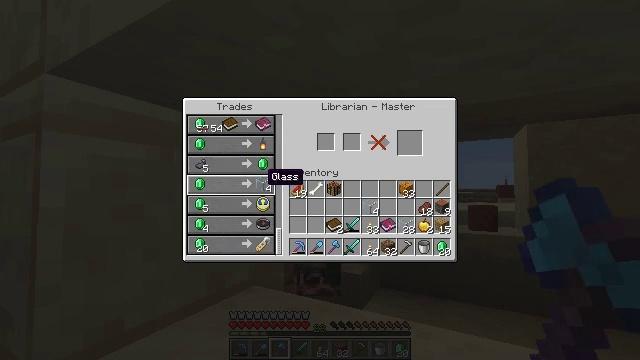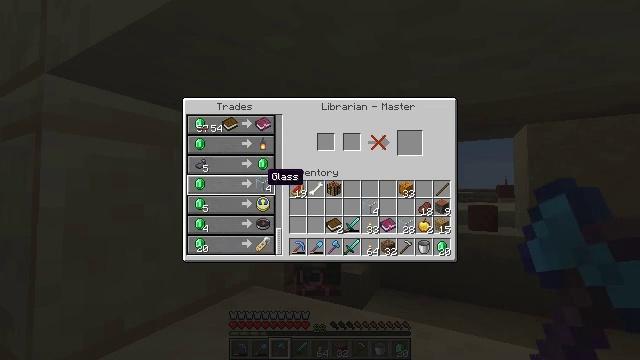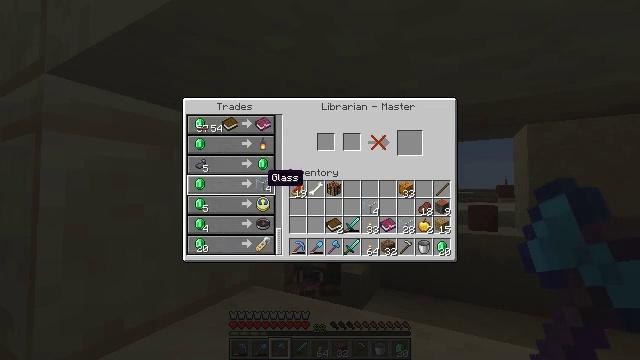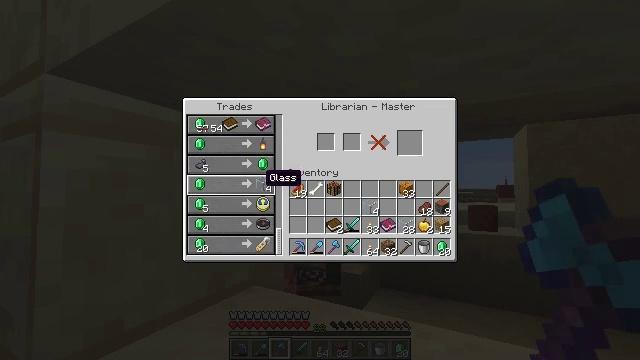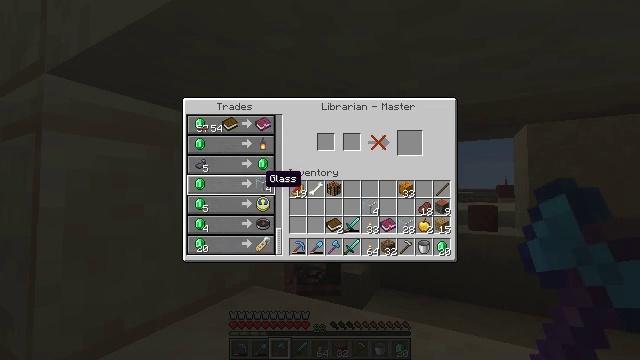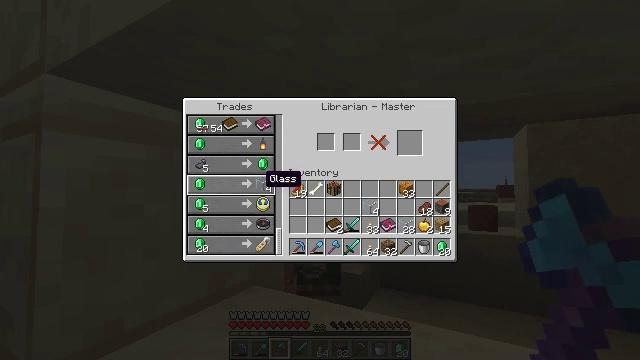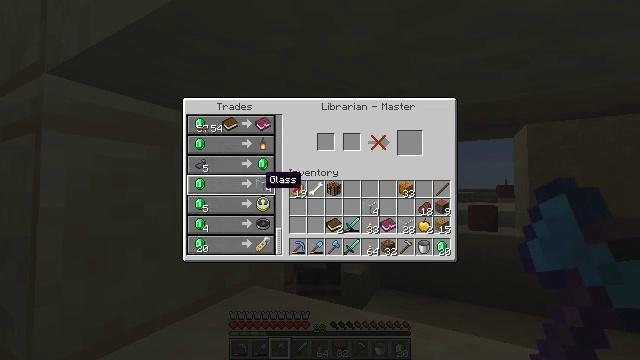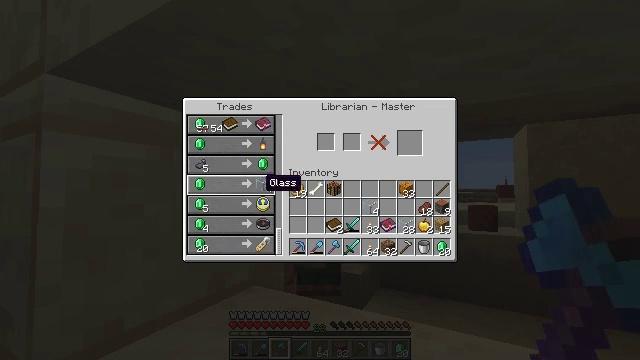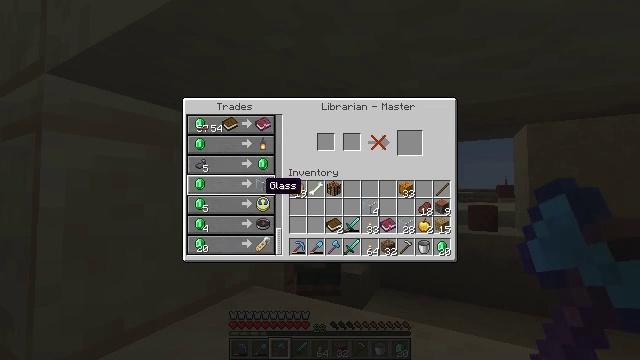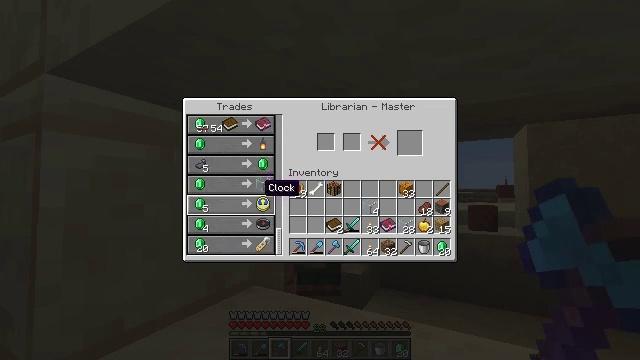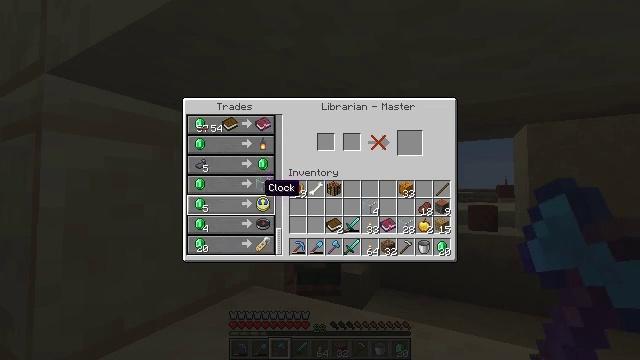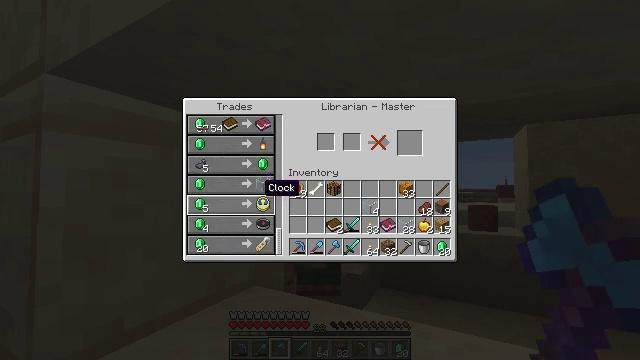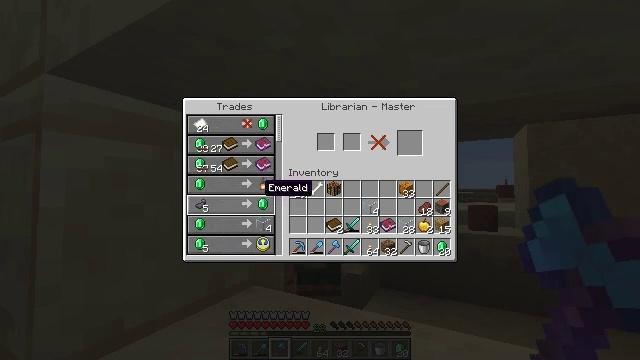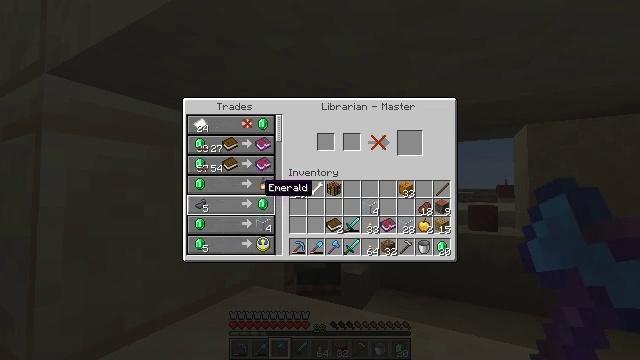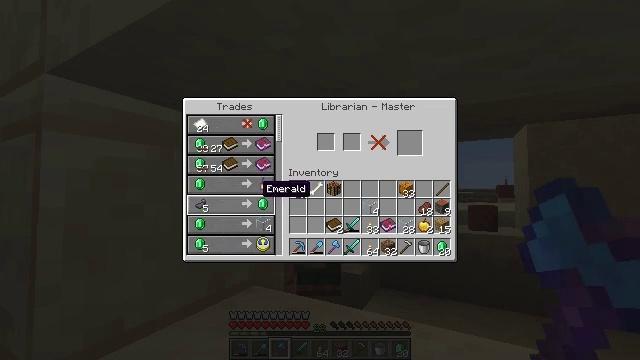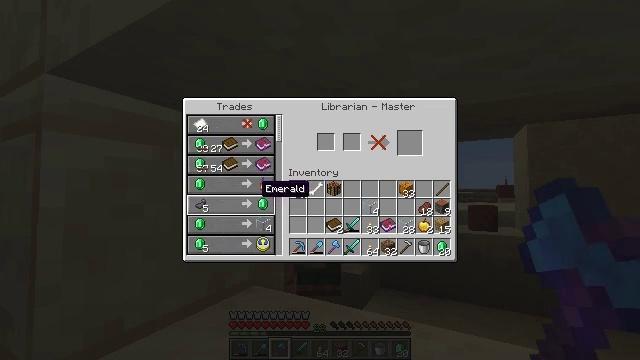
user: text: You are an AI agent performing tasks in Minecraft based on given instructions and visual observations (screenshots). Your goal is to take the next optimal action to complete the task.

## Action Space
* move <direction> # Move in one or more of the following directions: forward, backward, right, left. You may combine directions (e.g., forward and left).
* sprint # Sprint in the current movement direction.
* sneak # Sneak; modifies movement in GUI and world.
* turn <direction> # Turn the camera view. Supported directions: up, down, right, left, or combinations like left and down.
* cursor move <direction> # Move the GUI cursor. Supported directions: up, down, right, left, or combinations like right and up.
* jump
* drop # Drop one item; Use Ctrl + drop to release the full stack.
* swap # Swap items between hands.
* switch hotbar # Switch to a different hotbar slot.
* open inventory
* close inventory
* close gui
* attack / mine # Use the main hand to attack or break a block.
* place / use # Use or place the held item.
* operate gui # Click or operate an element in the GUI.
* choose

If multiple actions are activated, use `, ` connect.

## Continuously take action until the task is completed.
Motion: motion action
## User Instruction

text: Remove a glass block from the inventory.
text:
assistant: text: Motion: no_op
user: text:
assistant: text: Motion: no_op
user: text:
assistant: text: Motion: no_op
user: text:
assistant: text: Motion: no_op
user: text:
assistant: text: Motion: no_op
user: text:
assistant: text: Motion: no_op
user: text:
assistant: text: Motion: no_op
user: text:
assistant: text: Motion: no_op
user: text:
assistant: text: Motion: no_op
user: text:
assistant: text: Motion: no_op
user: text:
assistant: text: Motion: no_op
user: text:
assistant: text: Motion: no_op
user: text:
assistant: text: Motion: no_op
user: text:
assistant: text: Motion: no_op
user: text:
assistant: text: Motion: no_op
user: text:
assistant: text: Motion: no_op
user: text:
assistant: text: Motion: no_op
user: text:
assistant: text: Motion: no_op
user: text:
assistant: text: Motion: no_op
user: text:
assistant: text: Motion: no_op
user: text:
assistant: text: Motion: no_op
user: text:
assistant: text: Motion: no_op
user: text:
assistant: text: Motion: cursor move up
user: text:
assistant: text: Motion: no_op
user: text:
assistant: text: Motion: no_op
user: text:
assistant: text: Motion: no_op
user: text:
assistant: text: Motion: no_op
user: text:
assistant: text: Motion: no_op
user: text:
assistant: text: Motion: no_op
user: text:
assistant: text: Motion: no_op